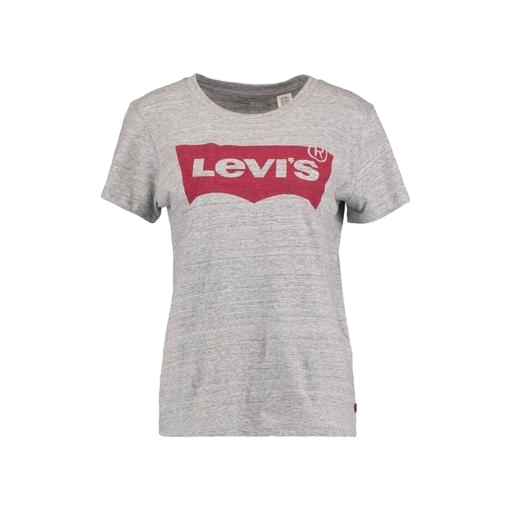
graphic tee, slim crew tee, graphic t-shirt, white background